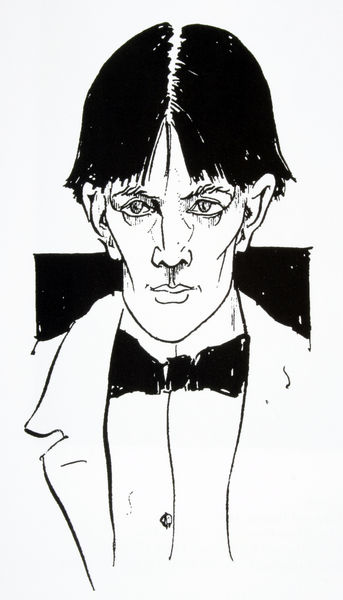
Titel: Selbstbildnis
Künstler: Aubrey Beardsley
Standort: London
Institution: British Museum
Schlagwörter: kopf, mann, weiß, ausschnitt, brust, frisur, haar, hintergrund, mund, nase, ohr, schwarz, skizze, tür, zeichnung, blick, schleife, alt, anzug, hemd, jacke, jung, augen, falten, gesicht, kleidung, kragen, bildnis, portrait, porträt, auge, figur, haare, mantel, person, augenbrauen, en face, england, frontal, kinn, knopf, lippen, mittelscheitel, ohren, scheitel, pony, topf, holzschnitt, wangen, umrisse, formen, grafik, linien, ausdruck, karikatur, ernst, schmal, seitenscheitel, brauen, stuhllehne, mimik, konzentriert, edel, fein, fliege, jackett, weste, dünn, geschlossen, striche, umriss, betrachter, fliessend, knochen, tusche, eckig, rechteck, druck, schwarzweiss, comic, grafisch, markant, augenringe, älter, strähne, kurz, gekämmt, wangenknochen, männlich, kiefer, dandy, smoking, neutral, anzu, maskulin, binder, garderobe, kämmen, gezeichnet, quadrat, tänzer, umrisslinien, mörder, schiele, zwanziger, mager, federzeichnung, schwarz/weiß, zeichung, kantig, sacko, eingefallene wangen, buffet, jackette, konpf, starren, toupet, frontal druck, mann mittelscheitel